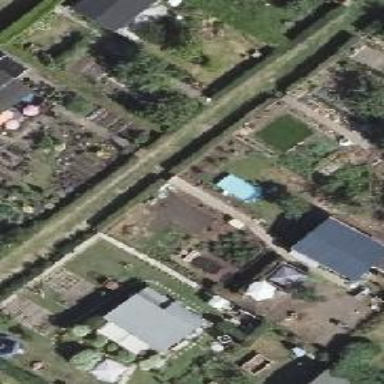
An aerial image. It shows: Plot within allotments.